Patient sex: F
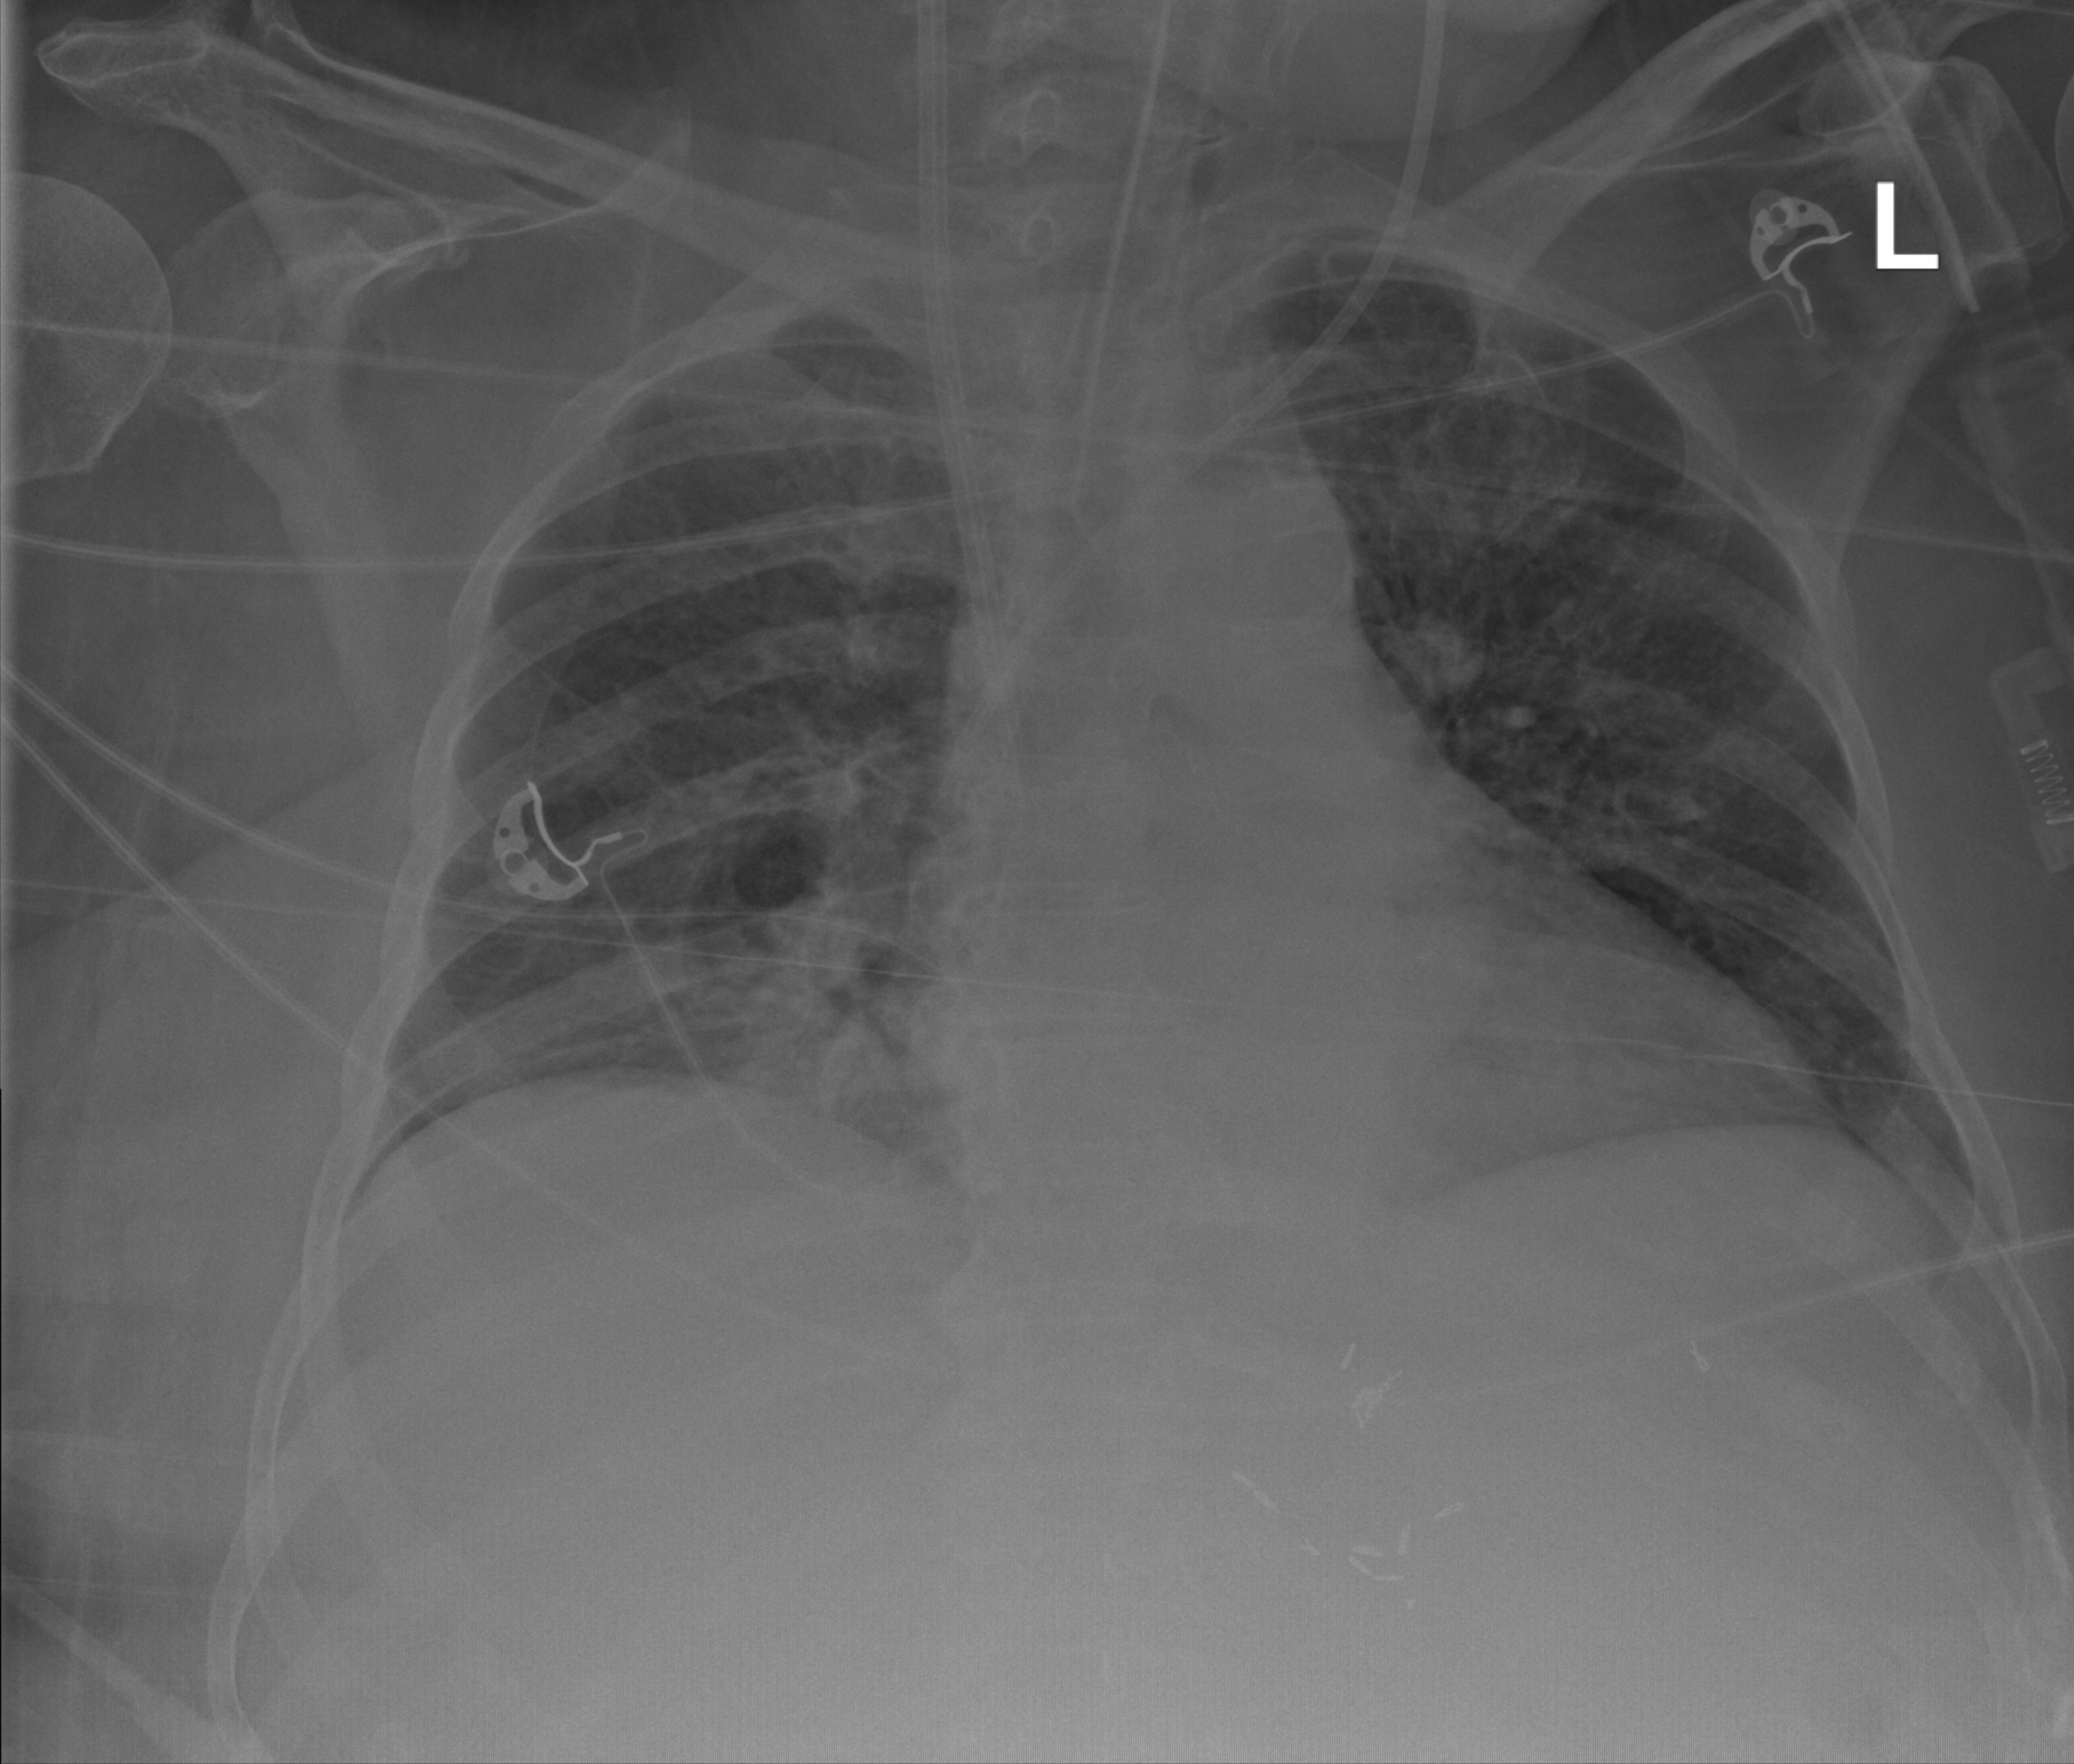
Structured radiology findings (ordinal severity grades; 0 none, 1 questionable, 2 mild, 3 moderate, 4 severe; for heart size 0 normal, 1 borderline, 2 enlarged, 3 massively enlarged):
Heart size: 2
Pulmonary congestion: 2
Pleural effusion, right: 0
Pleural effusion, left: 0
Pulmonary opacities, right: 2
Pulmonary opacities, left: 2
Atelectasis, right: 2
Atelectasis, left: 2